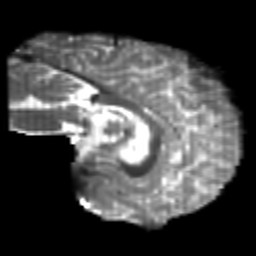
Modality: T2w
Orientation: sagittal
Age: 23
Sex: male
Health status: healthy
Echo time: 0.074 s